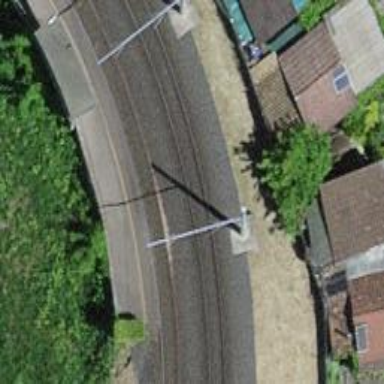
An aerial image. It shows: Tram stop with public transport stop position.